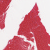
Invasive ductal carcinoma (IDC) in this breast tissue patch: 0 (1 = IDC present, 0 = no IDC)